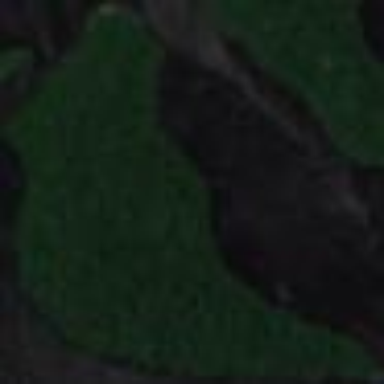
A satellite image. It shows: Islet of evergreen broadleaved woodland.